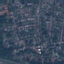
Label: Residential